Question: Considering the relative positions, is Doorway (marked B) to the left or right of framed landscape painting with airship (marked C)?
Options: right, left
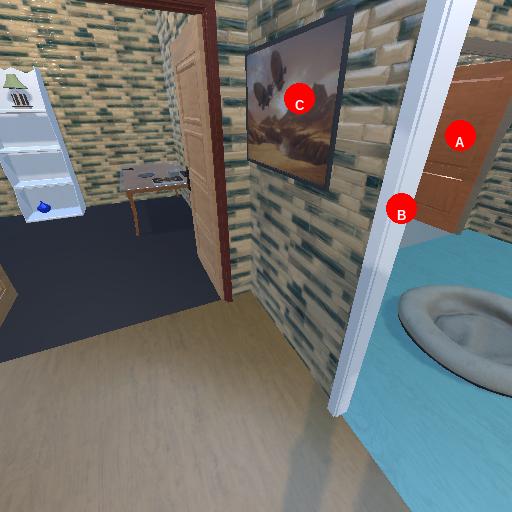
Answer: right